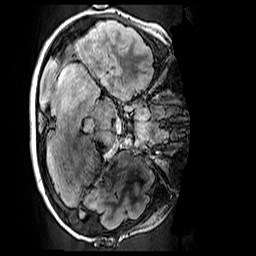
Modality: FLAIR
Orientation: axial
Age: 11
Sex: male
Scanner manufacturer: siemens
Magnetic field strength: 3 T
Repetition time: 5 s
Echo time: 0.388 s